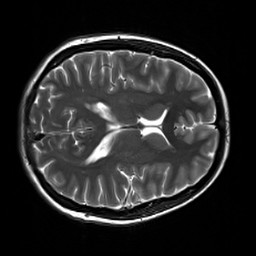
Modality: T2w
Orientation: axial
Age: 27
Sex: female
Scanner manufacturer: siemens
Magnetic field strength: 3 T
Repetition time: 7 s
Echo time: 0.09 s